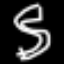
Label: squiggle